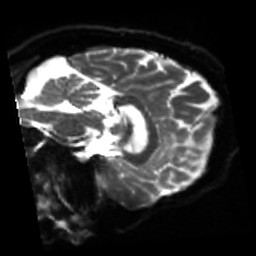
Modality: sbref
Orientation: sagittal
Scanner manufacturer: siemens
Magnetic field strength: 3 T
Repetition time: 4 s
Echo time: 0.0594 s